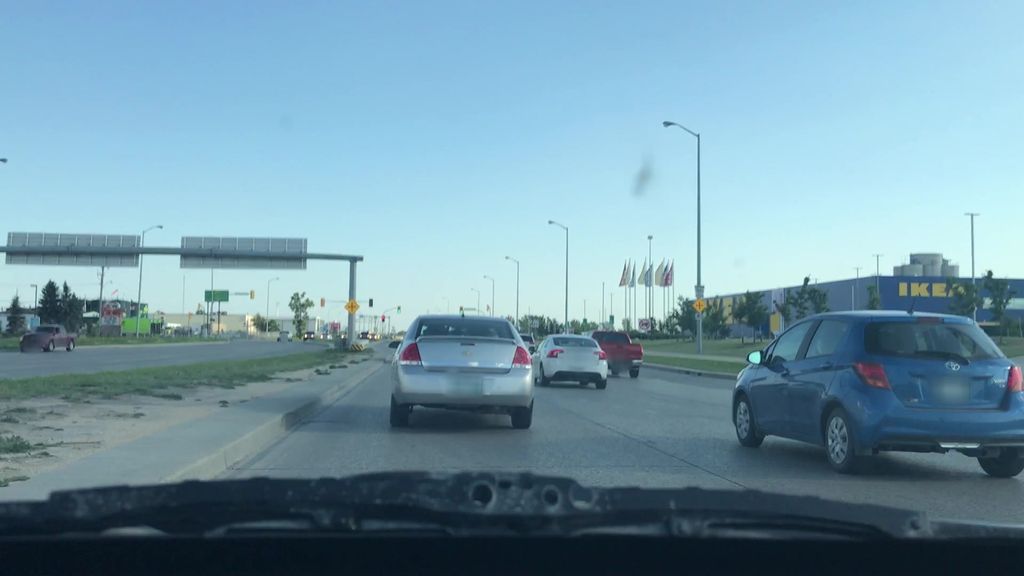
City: winnipeg